Aerial crown-view tile of a tropical tree (Barro Colorado Island, Panama), acquired 20250124:
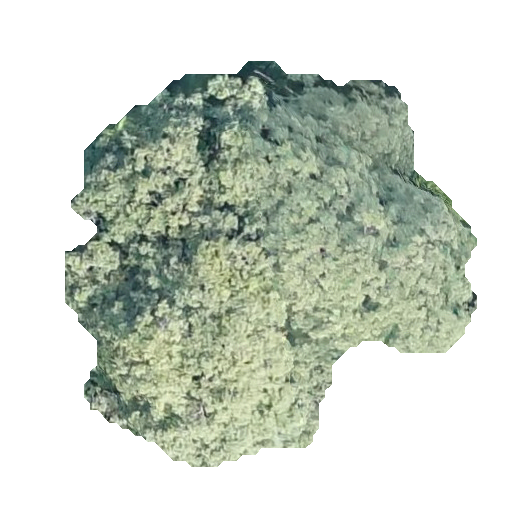
Species: Tabebuia rosea
GBIF accepted scientific name: Tabebuia rosea
Crown area: 174.623 m²